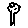
Label: tree